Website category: university
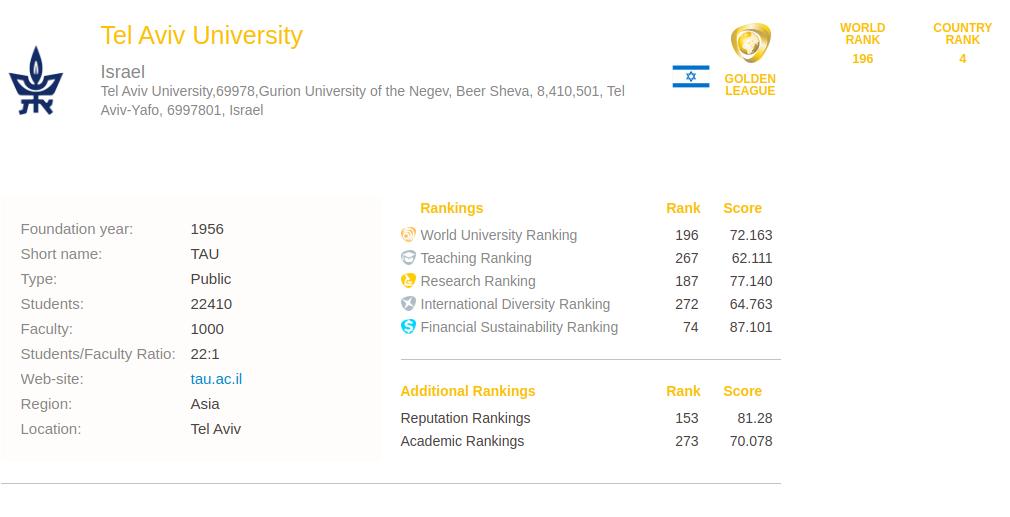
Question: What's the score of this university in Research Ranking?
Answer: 77.140

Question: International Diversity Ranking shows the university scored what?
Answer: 64.763

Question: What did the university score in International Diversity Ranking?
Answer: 64.763

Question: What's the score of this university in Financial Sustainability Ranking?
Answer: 87.101

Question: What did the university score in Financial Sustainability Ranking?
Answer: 87.101

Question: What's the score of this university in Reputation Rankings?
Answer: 81.28

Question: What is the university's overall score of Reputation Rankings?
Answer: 81.28

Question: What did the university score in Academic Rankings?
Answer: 70.078

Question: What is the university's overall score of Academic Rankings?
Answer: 70.078

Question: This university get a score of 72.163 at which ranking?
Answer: World University Ranking

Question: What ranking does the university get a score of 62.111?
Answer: Teaching Ranking

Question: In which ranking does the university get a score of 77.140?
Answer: Research Ranking

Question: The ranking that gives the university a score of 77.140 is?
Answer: Research Ranking

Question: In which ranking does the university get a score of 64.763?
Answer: International Diversity Ranking

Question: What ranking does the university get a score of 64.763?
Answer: International Diversity Ranking

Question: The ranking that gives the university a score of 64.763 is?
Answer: International Diversity Ranking

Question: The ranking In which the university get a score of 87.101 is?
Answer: Financial Sustainability Ranking

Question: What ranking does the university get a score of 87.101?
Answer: Financial Sustainability Ranking

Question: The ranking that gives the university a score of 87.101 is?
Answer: Financial Sustainability Ranking

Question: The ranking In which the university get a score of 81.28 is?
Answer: Reputation Rankings

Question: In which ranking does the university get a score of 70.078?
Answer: Academic Rankings

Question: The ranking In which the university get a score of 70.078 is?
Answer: Academic Rankings

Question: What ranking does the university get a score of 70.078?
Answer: Academic Rankings

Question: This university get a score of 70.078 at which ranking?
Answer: Academic Rankings

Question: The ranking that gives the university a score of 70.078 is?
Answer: Academic Rankings